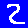
Digit: 2